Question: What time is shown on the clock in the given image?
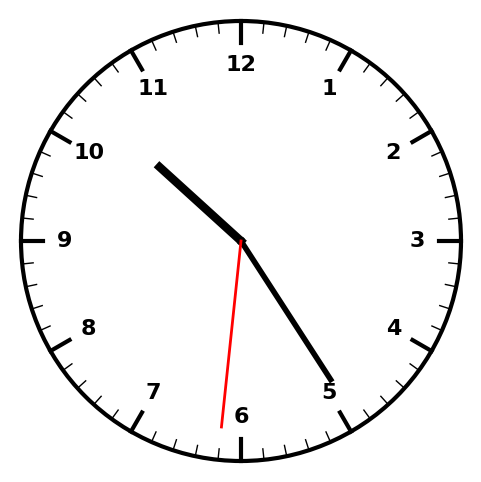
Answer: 10:24:31